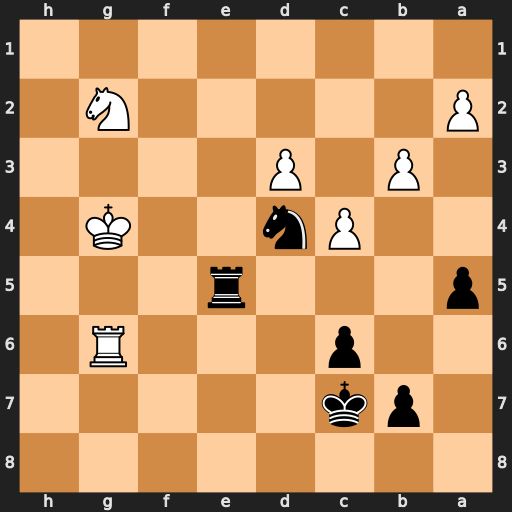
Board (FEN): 8/1pk5/2p3R1/p3r3/2Pn2K1/1P1P4/P5N1/8
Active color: b
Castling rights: -
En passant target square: -
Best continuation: Re2 Nf4 Rxa2 Ne6+ Nxe6